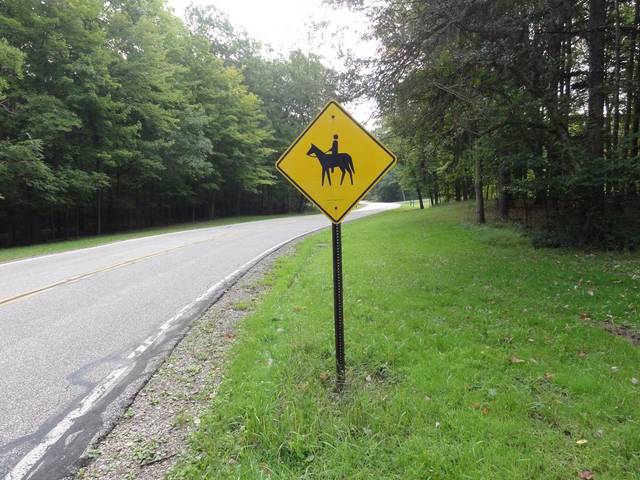
Region: United States
Coordinates: 41.301, -81.607